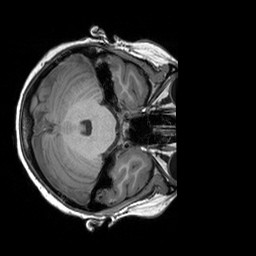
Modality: T1w
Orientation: axial
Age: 25
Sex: female
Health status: healthy
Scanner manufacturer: siemens
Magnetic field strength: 3 T
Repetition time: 2.3 s
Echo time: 0.00303 s